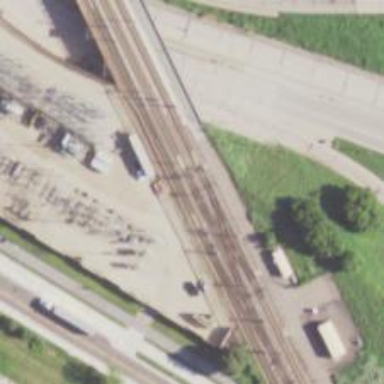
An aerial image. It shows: Light rail electrified with contact line.